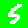
Digit: 5